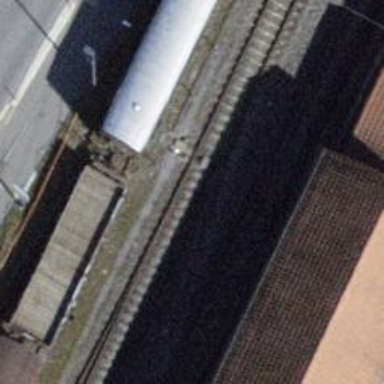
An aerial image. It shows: Single railway siding track.